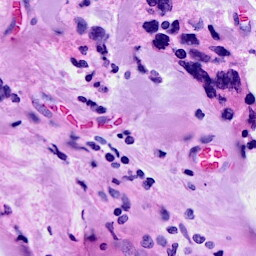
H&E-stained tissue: Breast